Question:
Please tell me how can I set multicolor on background screen as shown in image that I have attached...
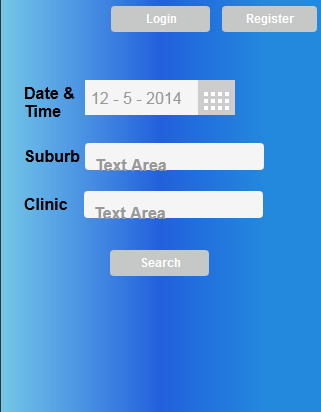
Answer: It is Css gradient
A nice explanation is given here
<URL>
linear gradient example
'''
#grad {
background: -webkit-linear-gradient(left, red , blue); /* For Safari 5.1 to 6.0 */
background: -o-linear-gradient(right, red, blue); /* For Opera 11.1 to 12.0 */
background: -moz-linear-gradient(right, red, blue); /* For Firefox 3.6 to 15 */
background: linear-gradient(to right, red , blue); /* Standard syntax */
}
'''